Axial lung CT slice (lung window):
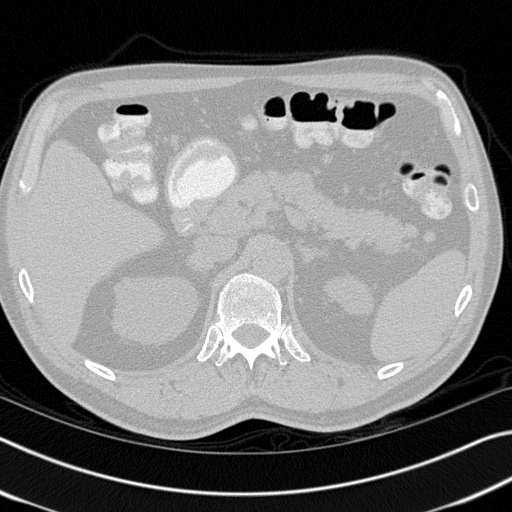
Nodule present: no